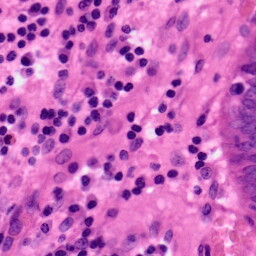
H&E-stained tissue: Colon